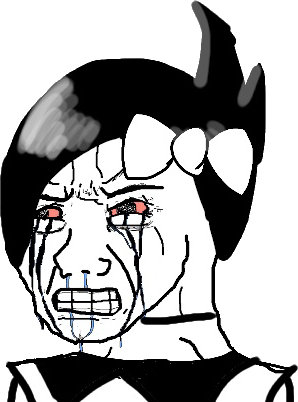
Label: 5_Crying_Wojak